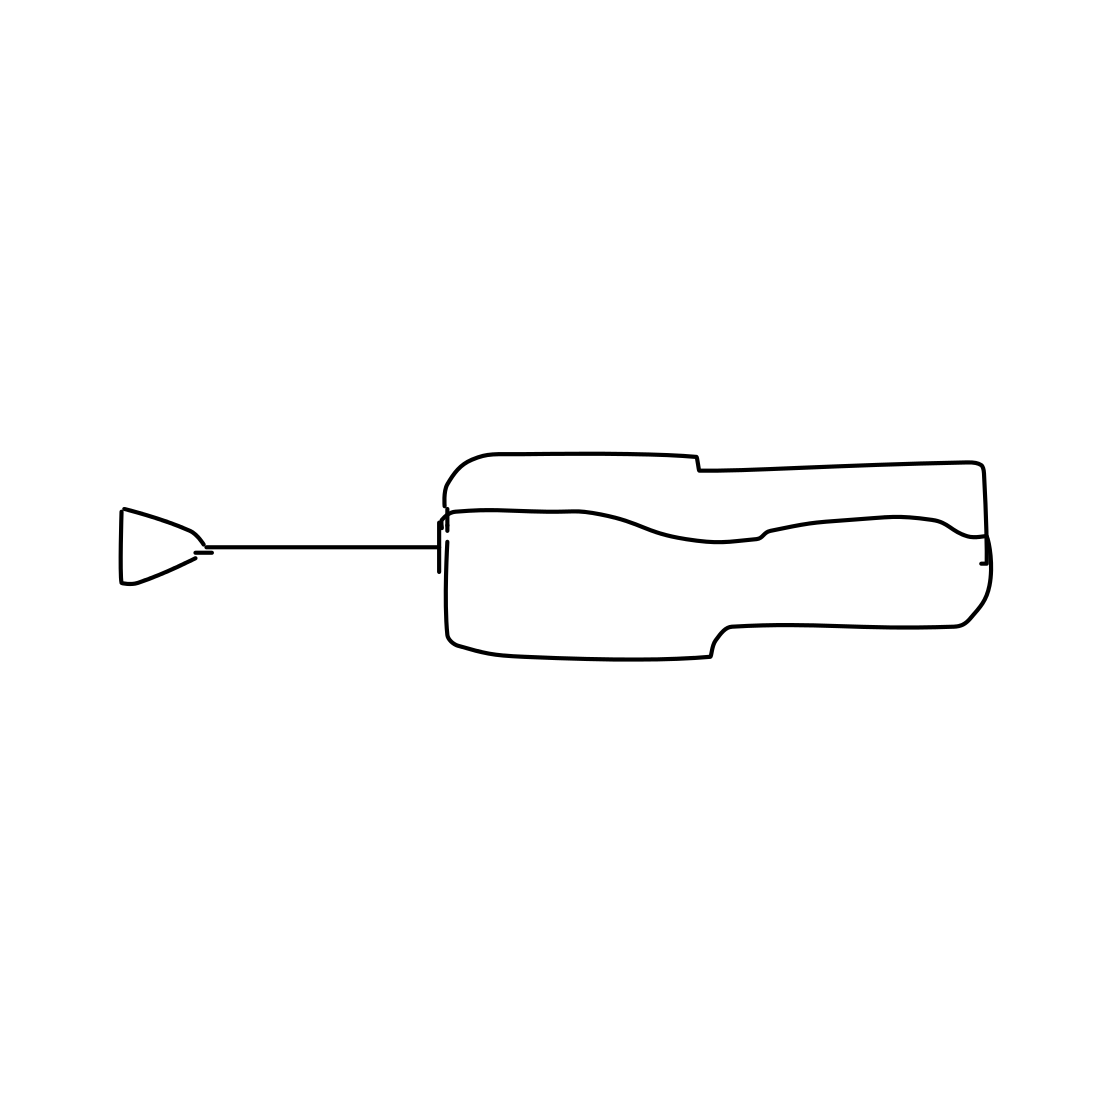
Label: screwdriver